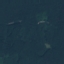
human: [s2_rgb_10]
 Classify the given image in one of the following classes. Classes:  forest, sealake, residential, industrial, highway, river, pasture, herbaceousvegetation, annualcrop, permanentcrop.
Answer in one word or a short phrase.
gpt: Forest